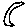
Label: moon